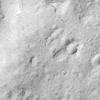
Atmospheric dust classification: not_dusty